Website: ulta-beauty
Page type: address-validator
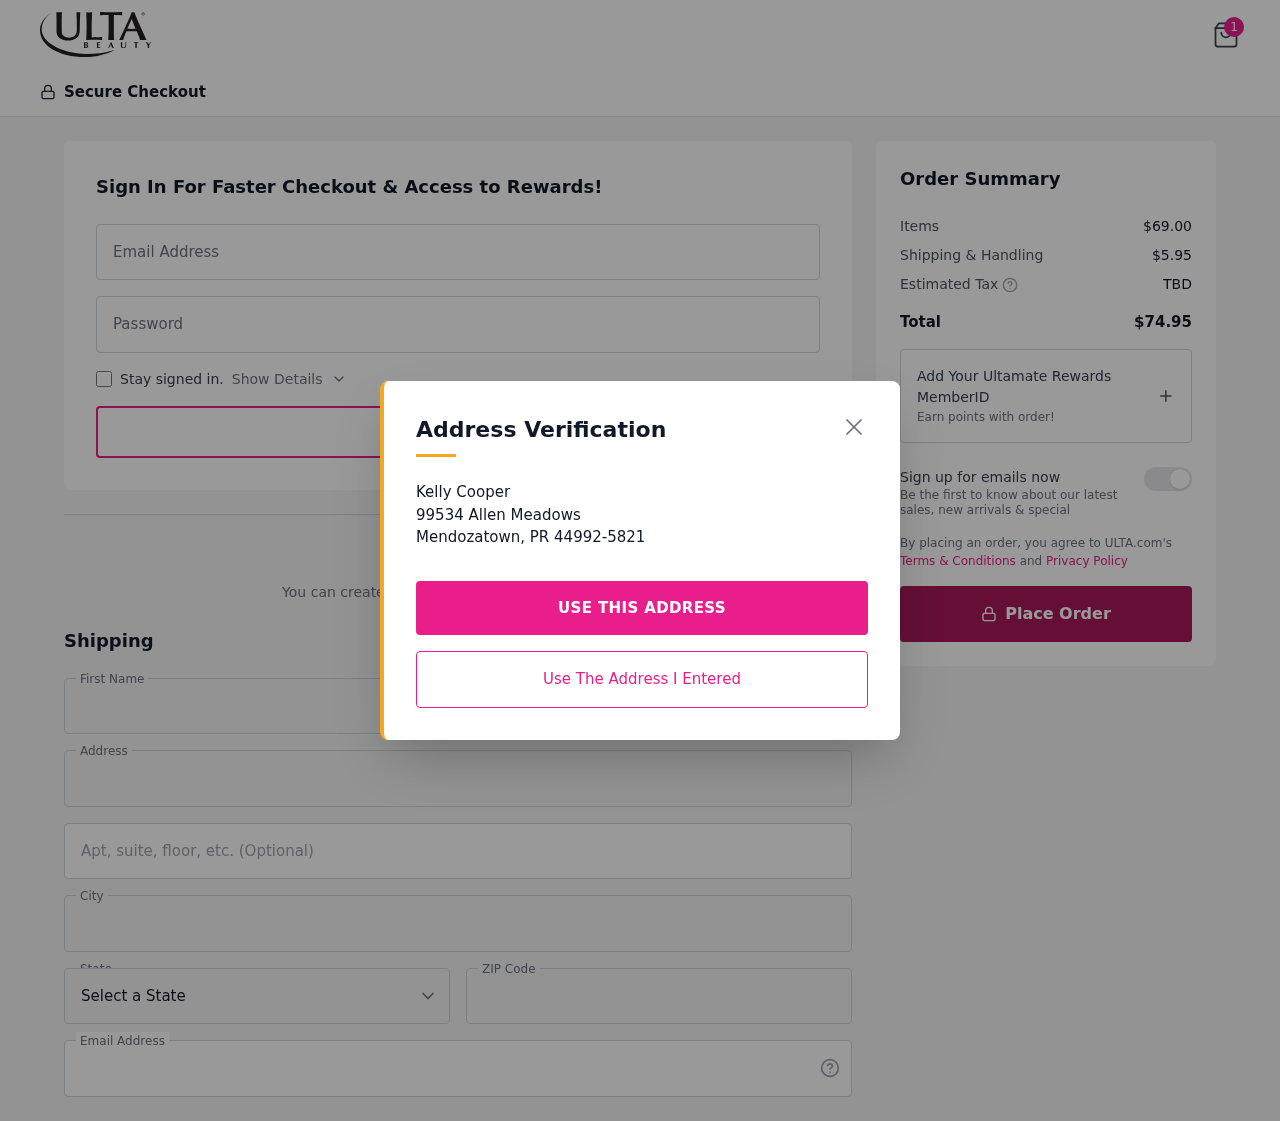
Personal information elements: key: PII_CITY
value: Mendozatown
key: PII_EMAIL
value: kcooper@hotmail.com
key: PII_FIRSTNAME
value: Kelly
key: PII_LASTNAME
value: Cooper
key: PII_POSTCODE
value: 44992
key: PII_STATE_ABBR
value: PR
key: PII_STREET
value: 99534 Allen Meadows
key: PII_STREET2
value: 99534 Allen Meadows
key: PII_FULLNAME2
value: Kelly Cooper
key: PII_CITY2
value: Mendozatown
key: PII_STATE_ABBR2
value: PR
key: PII_POSTCODE_FULL
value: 44992
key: PII_POSTCODE_EXT
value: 5821
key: PII_POSTCODE_NUMERIC
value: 44992
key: PII_POSTCODE_EXT_NUMERIC
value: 5821
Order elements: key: ORDER_NUM_ITEMS
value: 1
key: ORDER_SUBTOTAL
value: $69.00
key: ORDER_SHIPPING_COST
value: $5.95
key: ORDER_TOTAL
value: $74.95